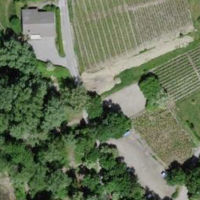
EUNIS habitat code: 40
Species observed at this site:
Fulica atra
Chelidonium majus
Fumaria officinalis
Fagus sylvatica
Parus major
Erithacus rubecula
Orthetrum cancellatum
Euonymus europaeus
Urtica dioica
Garrulus glandarius
Passer italiae
Melampyrum arvense
Sciurus vulgaris